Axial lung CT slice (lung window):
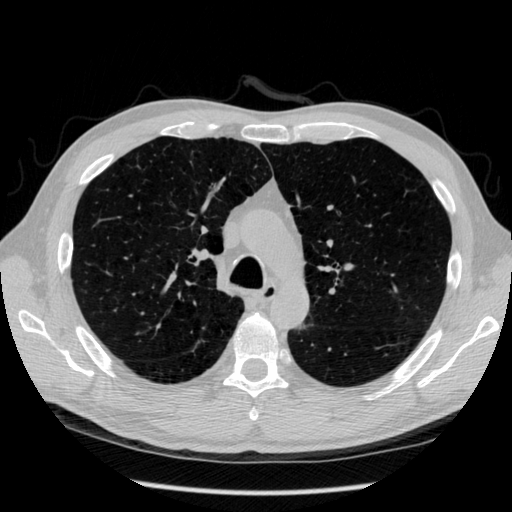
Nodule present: no